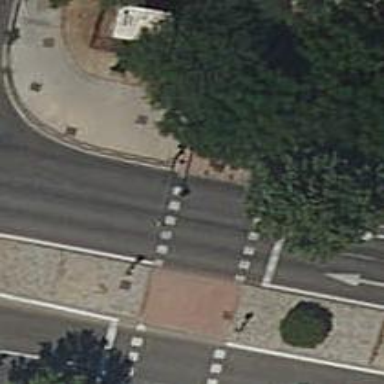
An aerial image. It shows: Road with traffic signals at crossing.